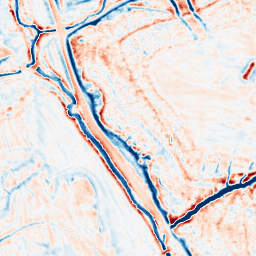
Category: edge_preserving
Decomposition family: bilateral
Decomposition parameters: d: 15
sigma_color: 25
sigma_space: 150
Upsampling method: sinc_blackman
Upsampling parameters: scale: 2
kernel_size: 4
Upsampling scale: 2